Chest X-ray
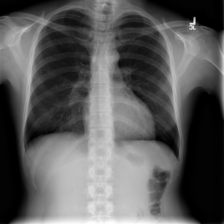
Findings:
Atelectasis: negative
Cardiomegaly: negative
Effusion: negative
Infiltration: negative
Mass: negative
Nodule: negative
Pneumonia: negative
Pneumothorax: negative
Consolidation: negative
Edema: negative
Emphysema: negative
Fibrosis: negative
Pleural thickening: negative
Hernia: negative